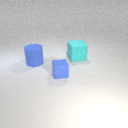
small blue rubber cube in front of large cyan rubber cube